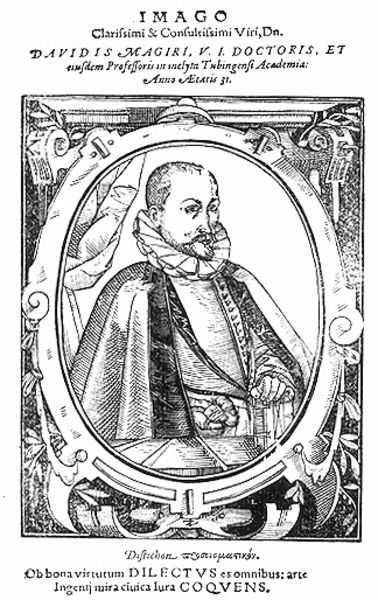
Titel: Bildnis des David Magirus
Künstler: Hans Ulrich Alt
Institution: (Seriendruck)
Schlagwörter: blätter, dunkel, hand, mann, schatten, umhang, weiß, finger, grau, hell, mund, nase, ohr, schmuck, schwarz, stirn, tisch, zeichnung, bart, arm, augen, falten, gesicht, kragen, rahmen, bild, bildnis, halskrause, hände, niederlande, portrait, porträt, vorhang, haare, mantel, adel, blatt, kinn, renaissance, oval, rund, ranken, spanien, holzschnitt, schrift, kette, grafik, graphik, rand, vorstellung, kartusche, spitz, inschrift, schmal, dekor, edel, knöpfe, revers, tusche, buch, spanisch, medaillon, druck, stich, text, beschriftung, krause, fürst, bildniss, spitzbart, buchdruck, buchseite, buchrücken, halbprofil, voluten, mittelalter, wams, ornamentik, david, kupferstich, doktor, latein, professor, frontispiz, spanier, seriendruck, geschäftsmann, rollwerk, imago, 1600, englische revolution, 1500, davidis, schrift ornamentik, magirus